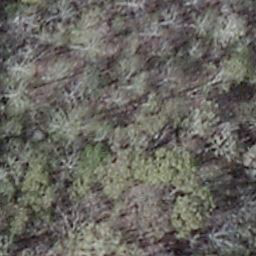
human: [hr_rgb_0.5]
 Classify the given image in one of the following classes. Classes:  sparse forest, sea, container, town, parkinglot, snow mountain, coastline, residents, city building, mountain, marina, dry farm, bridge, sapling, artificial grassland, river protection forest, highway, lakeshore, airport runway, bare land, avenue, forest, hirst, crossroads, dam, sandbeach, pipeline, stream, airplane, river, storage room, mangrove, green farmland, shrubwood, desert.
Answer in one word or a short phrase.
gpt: shrubwood